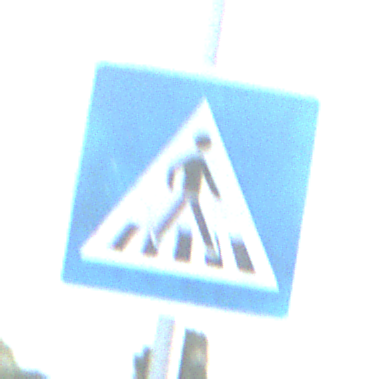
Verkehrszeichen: FussgaengerueberwegLinks
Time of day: SunriseSunset
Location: Outdoor (RoadRail)
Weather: PartlyCloudy
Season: NotSpecified
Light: Natural